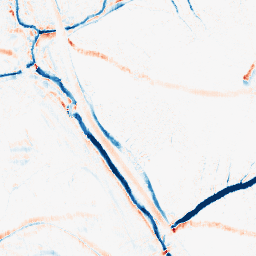
Category: morphological
Decomposition family: morphological_ellipse
Decomposition parameters: operation: average
width: 10
height: 5
Upsampling method: bicubic_16x
Upsampling parameters: scale: 16
Upsampling scale: 16